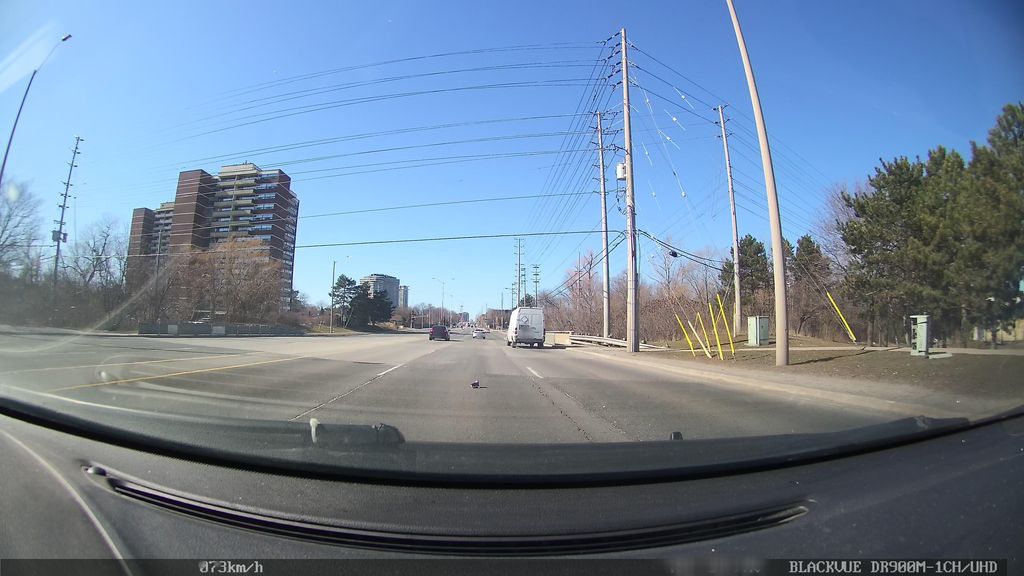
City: toronto